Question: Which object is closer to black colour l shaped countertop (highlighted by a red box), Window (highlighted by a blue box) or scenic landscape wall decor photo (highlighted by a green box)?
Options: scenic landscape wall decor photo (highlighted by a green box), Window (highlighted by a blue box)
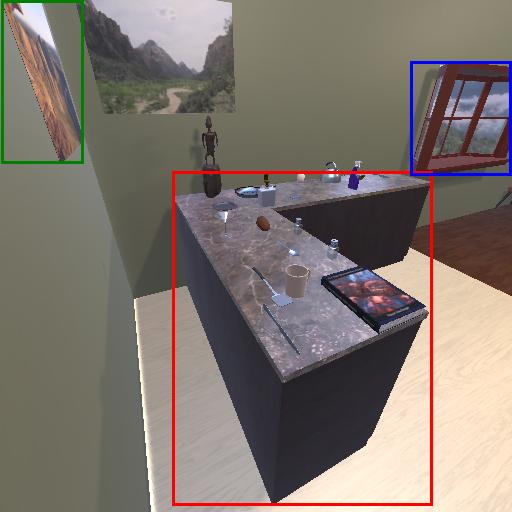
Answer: scenic landscape wall decor photo (highlighted by a green box)